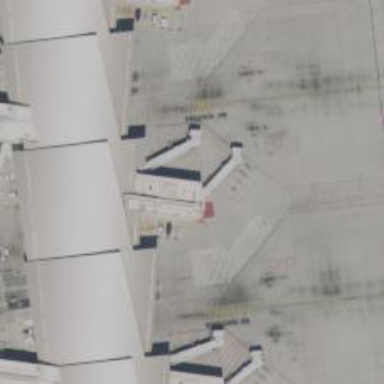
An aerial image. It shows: Airport gate.